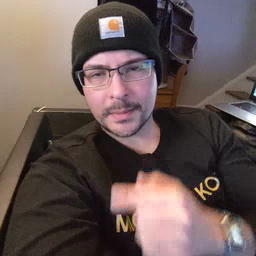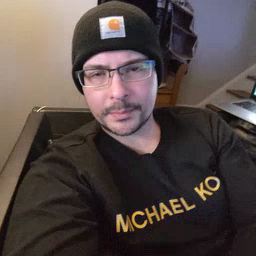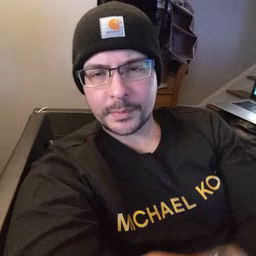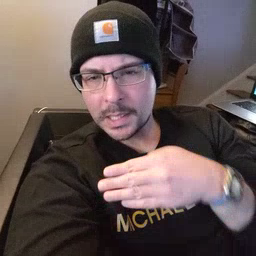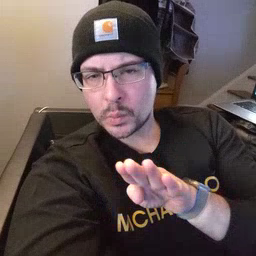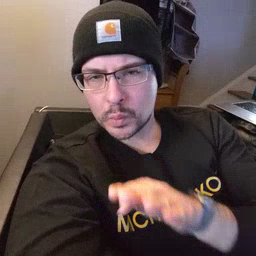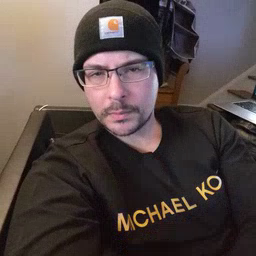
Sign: into